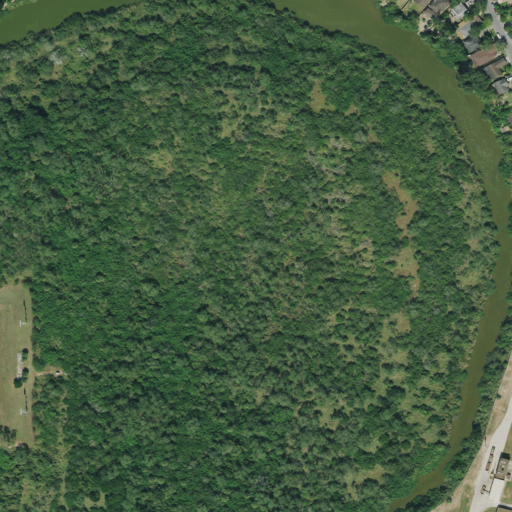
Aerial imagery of levee in Texas named Los Tomates Banco containing deciduous forest, shrub, grassland, open water, mixed forest, medium intensity development, low intensity development, pasture, open development, and evergreen forest